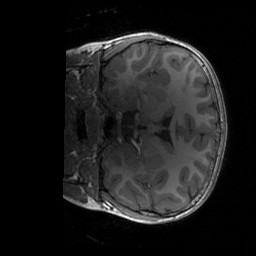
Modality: T1w
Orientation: coronal
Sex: male
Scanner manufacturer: siemens
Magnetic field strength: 3 T
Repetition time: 1.9 s
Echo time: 0.00243 s